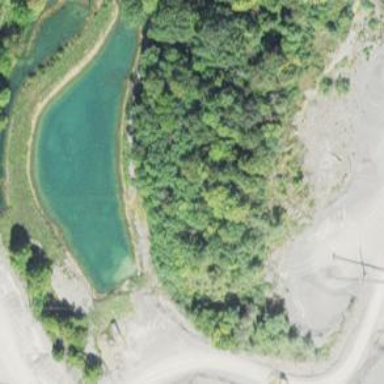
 which is man-made and also classified as tailings pond."